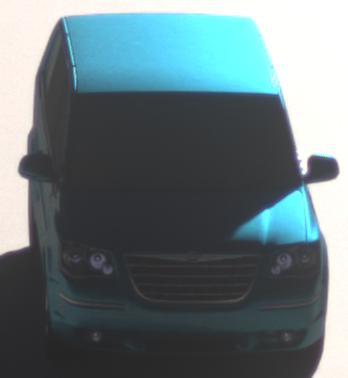
Make: Chrysler
Model: Grand Voyager 3.8
Detailed model: Grand Voyager
Model produced from: 2008/03
Model produced until: 2010/12
Doors: 5
Color: blue
Road condition: dry road
Daytime: morning or afternoon
Contrast: high contrast